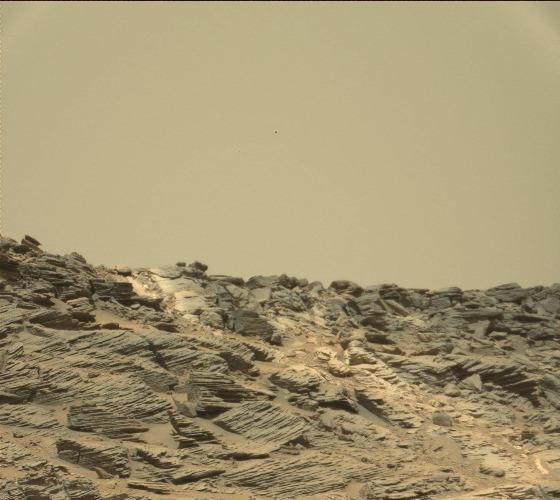
Terrain classes present: Bedrock, Sky / Distant Mountains